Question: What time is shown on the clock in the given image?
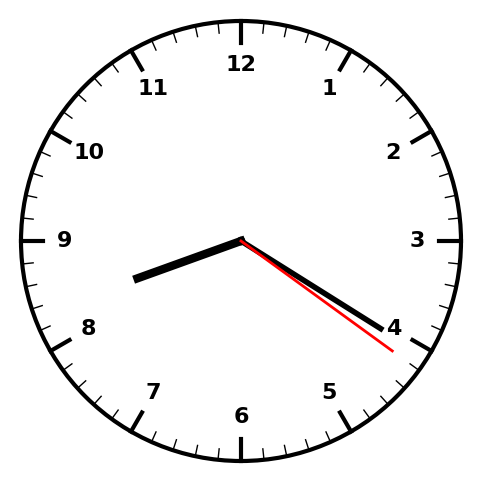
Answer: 08:20:21